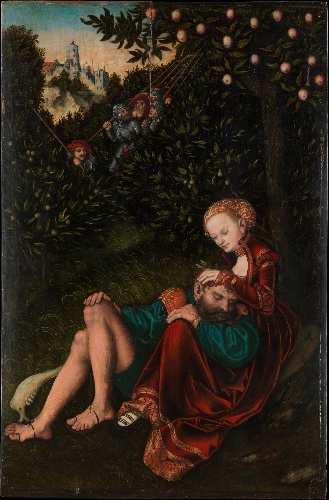
Title: Samson and Delilah
Artist: Lucas Cranach the Elder
Artist bio: German, Kronach 1472–1553 Weimar
Date: ca. 1528–30
Object type: Painting
Classification: Paintings
Medium: Oil on beech
Dimensions: 22 1/2 x 14 7/8 in. (57.2 x 37.8cm)
Department: European Paintings
Credit line: Bequest of Joan Whitney Payson, 1975
Accession year: 1976
Repository: Metropolitan Museum of Art, New York, NY
Tags: Soldiers|Women|Samson|Delilah